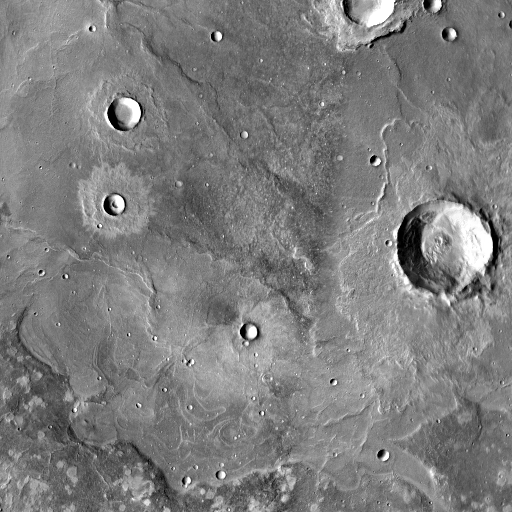
Crater classes present: Background, Other, Layered, Buried